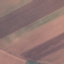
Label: AnnualCrop